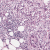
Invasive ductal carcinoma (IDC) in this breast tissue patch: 1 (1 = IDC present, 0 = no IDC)